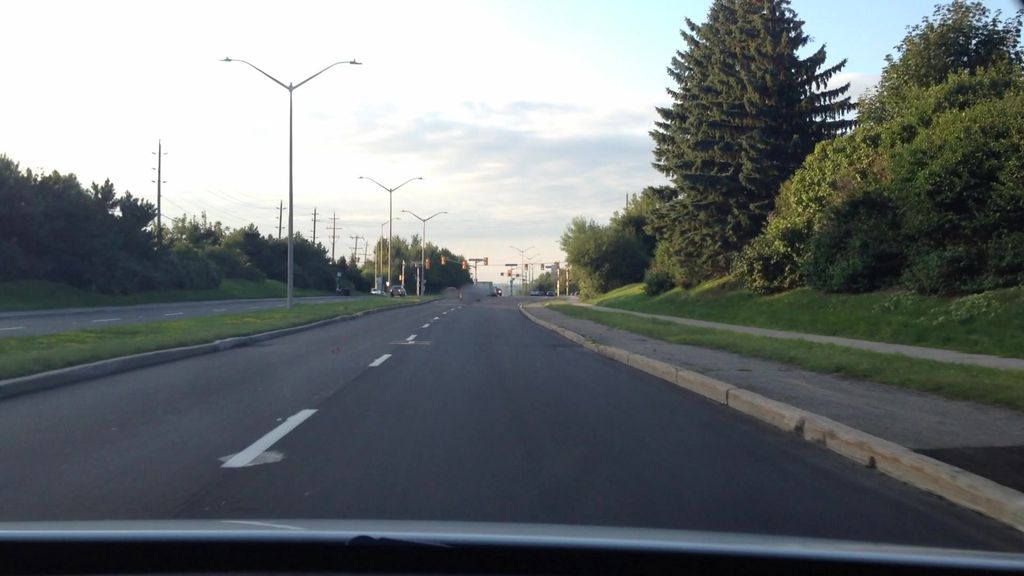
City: ottawa-gatineau